Interaction volume radius: 10 \u00c5
Interaction volume height: 10 \u00c5
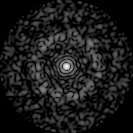
Disorder parameter: 0.8277